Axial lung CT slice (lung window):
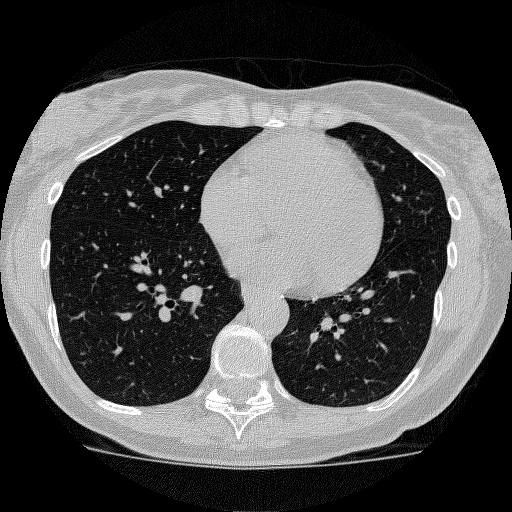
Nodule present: no